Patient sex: F
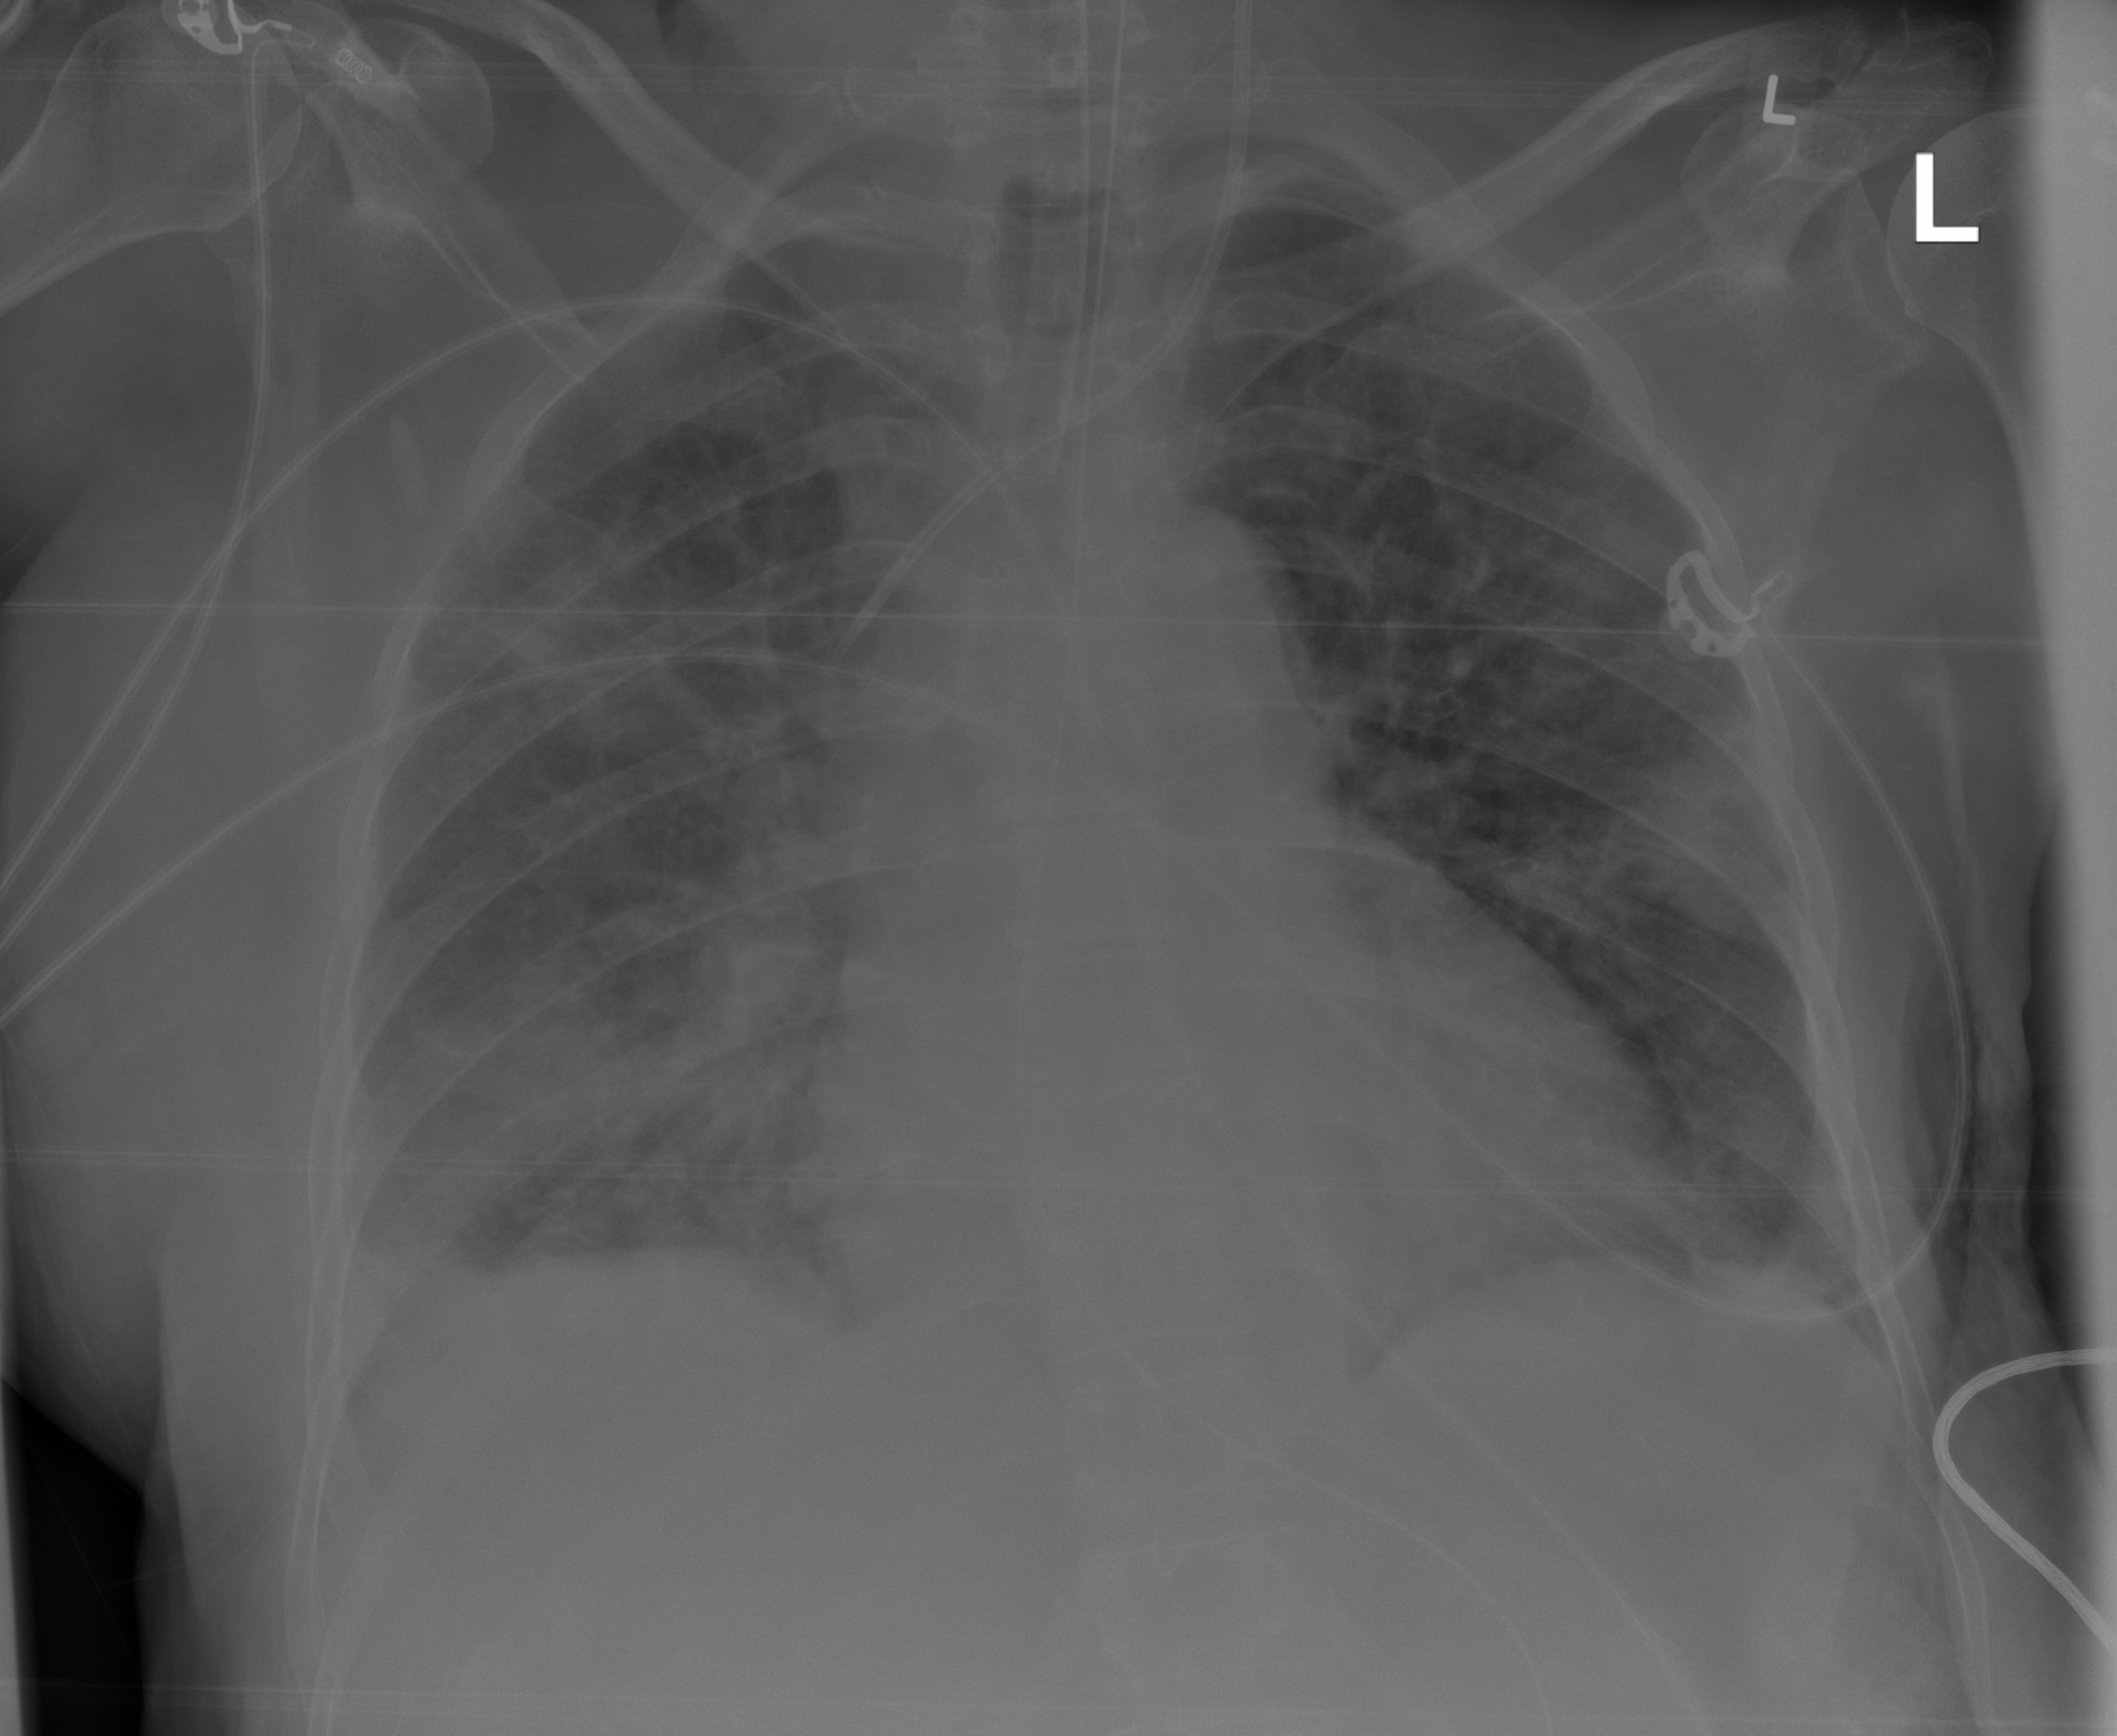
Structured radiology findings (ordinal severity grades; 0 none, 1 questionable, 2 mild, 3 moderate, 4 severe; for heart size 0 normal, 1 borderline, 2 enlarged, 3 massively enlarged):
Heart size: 0
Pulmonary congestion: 2
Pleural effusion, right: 0
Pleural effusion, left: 2
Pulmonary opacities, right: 4
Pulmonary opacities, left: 3
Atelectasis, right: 2
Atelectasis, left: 0